Field crop: tomato
Growth stage: 1
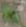
Species: solanum